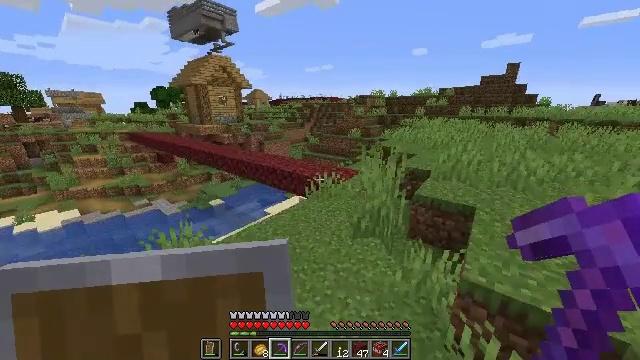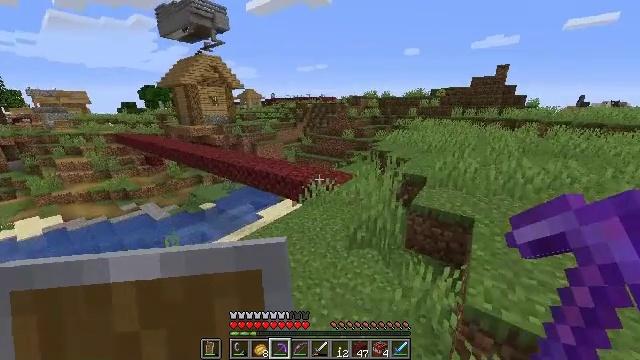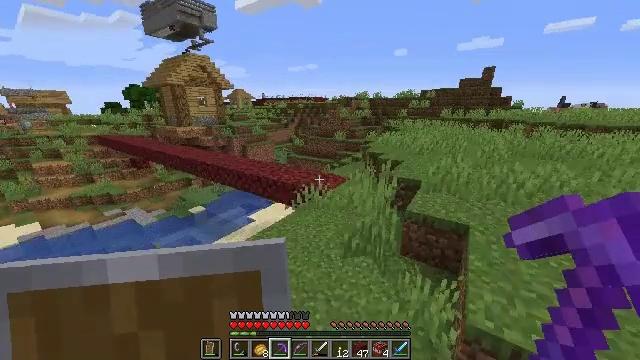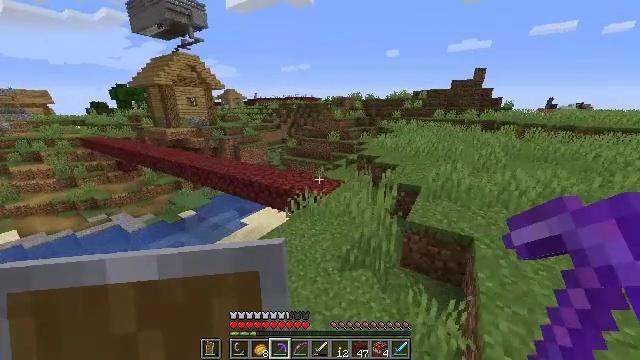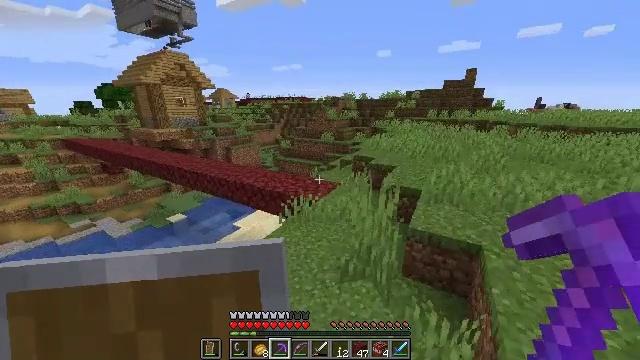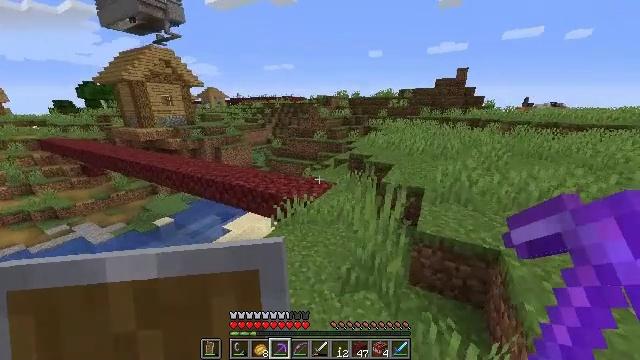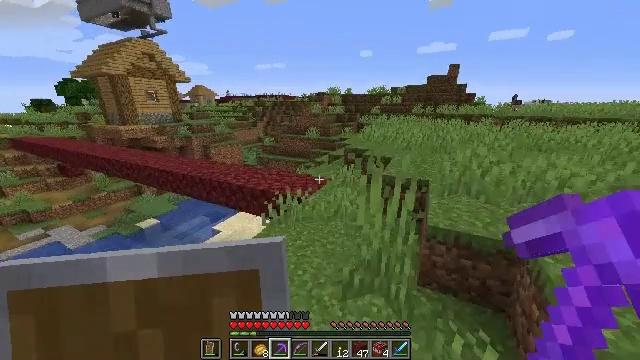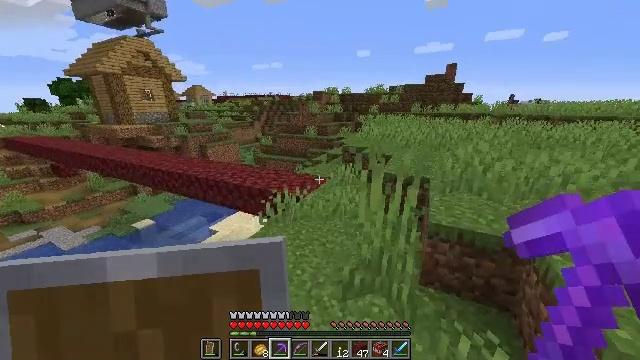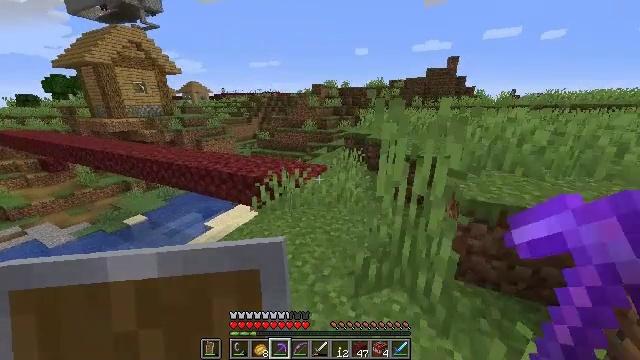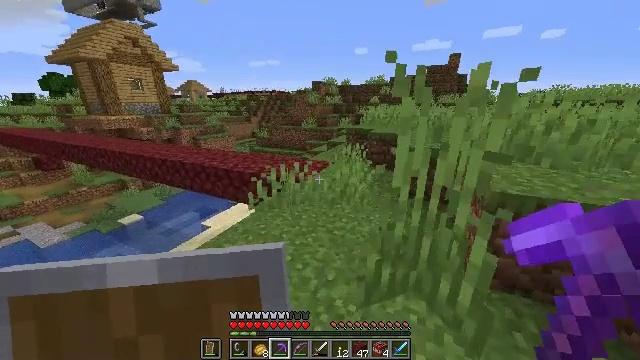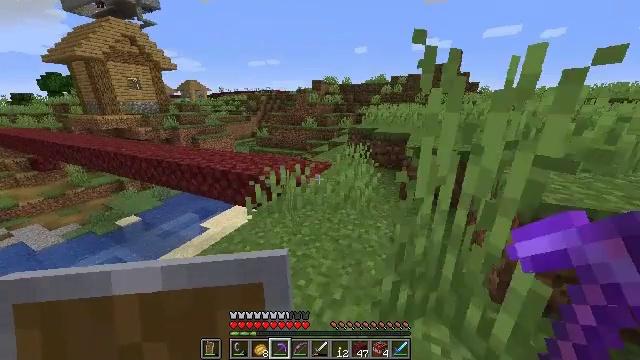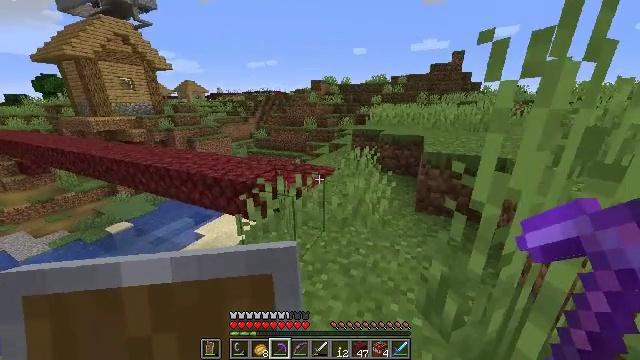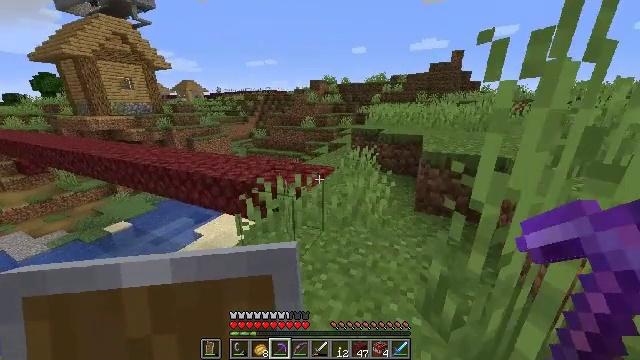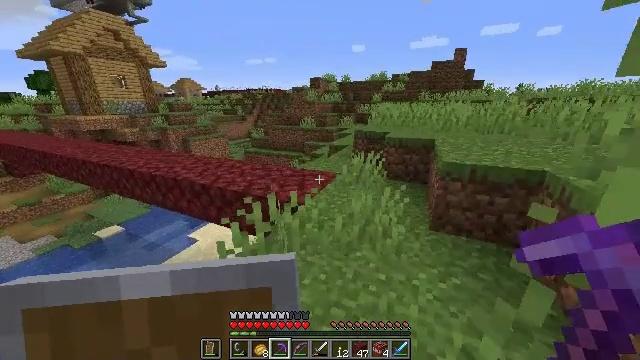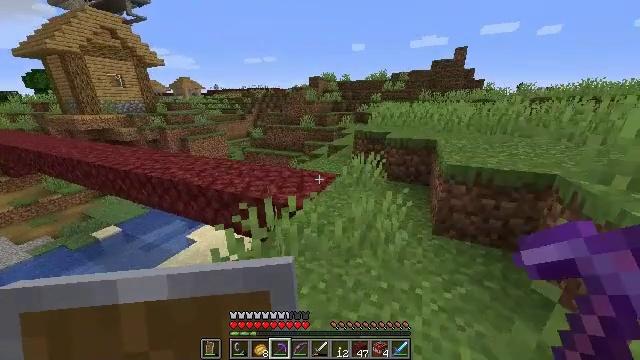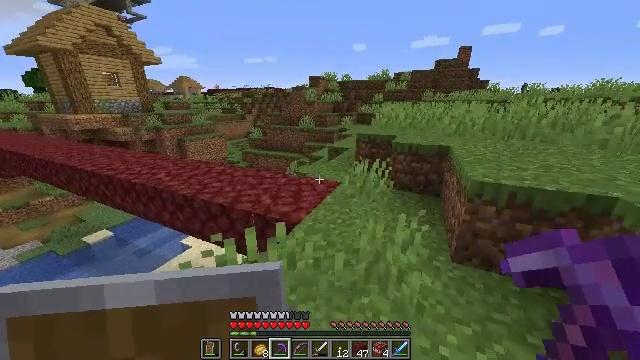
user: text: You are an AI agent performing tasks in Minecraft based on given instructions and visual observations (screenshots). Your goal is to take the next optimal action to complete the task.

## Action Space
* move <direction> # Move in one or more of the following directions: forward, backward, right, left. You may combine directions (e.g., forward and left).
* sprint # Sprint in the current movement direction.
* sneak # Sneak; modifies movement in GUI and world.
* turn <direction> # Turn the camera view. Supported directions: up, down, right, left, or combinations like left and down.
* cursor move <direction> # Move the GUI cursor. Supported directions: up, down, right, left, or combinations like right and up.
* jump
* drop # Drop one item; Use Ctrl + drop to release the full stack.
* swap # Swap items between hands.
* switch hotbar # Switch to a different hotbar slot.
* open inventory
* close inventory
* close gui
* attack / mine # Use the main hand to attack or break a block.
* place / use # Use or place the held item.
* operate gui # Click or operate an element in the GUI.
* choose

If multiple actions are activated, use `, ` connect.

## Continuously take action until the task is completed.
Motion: motion action
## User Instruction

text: Use ancient debris in the furnace to create netherite scrap.
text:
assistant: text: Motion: move forward, turn right, jump
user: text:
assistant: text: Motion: move forward, turn right, jump
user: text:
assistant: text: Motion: move forward, turn right
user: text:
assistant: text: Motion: move forward, turn right
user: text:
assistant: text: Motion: move forward, turn right
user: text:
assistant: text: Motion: move forward, turn right
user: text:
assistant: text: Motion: move forward
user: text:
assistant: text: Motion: move forward
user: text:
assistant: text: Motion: move forward
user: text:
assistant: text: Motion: move forward
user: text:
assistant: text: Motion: move forward
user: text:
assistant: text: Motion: move forward
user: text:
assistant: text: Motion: move forward
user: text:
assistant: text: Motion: move forward
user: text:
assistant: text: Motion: move forward
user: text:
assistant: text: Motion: move forward, turn left
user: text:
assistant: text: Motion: move forward and move right, turn left
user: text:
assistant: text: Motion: move forward and move right, turn left and down
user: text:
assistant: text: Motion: move forward and move right, turn left
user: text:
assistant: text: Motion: move forward and move right, turn left
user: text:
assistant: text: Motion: move forward and move right, turn left
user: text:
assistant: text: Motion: move forward and move right, turn left
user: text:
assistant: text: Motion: move forward, turn left
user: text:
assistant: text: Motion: move forward, turn left
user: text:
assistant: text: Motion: move forward, turn left
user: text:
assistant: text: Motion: move forward
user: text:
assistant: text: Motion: move forward
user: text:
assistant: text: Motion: move forward
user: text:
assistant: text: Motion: move forward
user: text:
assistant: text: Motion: move forward